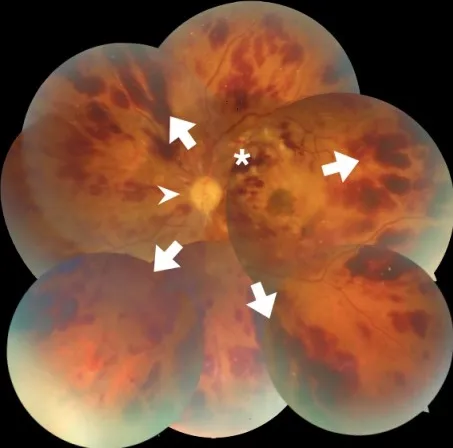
Montage image of the left retina shows optic disc pallor (arrowhead). Extensive superficial retinal hemorrhages are seen (arrows) and the retinal veins are dilated and tortuous consistent with central retinal vein occlusion. Few cotton wool spots are seen superotemporal to the optic disc (asterisk). Macular edema can also be made out.
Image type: ophthalmic_imaging (fundus_photograph)